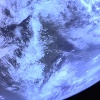
Label: cloud